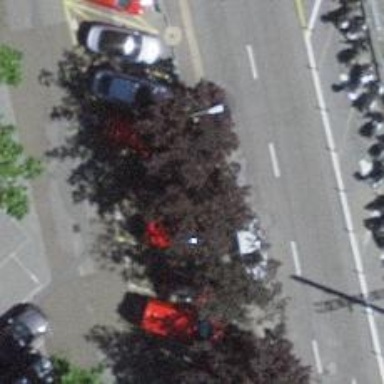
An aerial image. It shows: Car sharing facility.